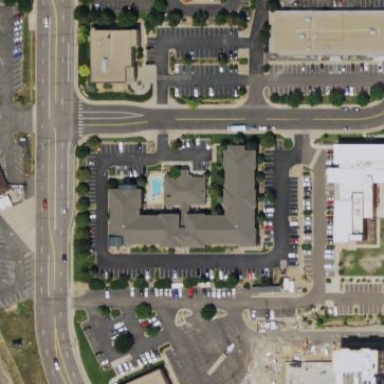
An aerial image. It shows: Hotel building.